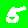
Digit: 5